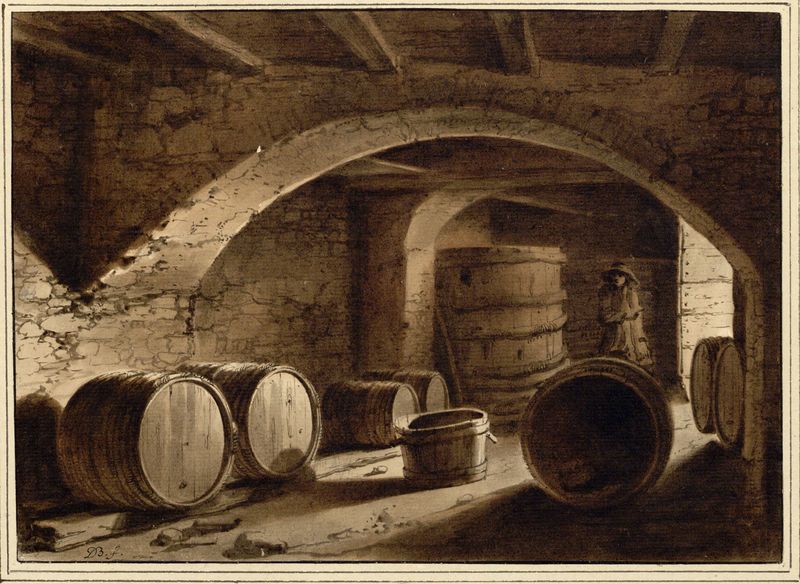
Titel: Blick in einen Keller mit Holzfässern
Künstler: Jean Jacques de Boissieu
Standort: Wien
Institution: Albertina, Wien
Schlagwörter: dunkel, mann, schatten, frau, holz, hut, licht, tür, zeichnung, steine, signatur, kalt, boden, decke, kind, düster, bogen, man, leer, mauer, sepia, wein, balken, keller, gewölbe, offen, mauerwerk, fass, zuber, kühl, fingerzeig, trog, fässer, holzfass, weinfass, bottich, lavierung, tonne, weinkeller, gebälk, lager, küfer, weinfässer, deckenbalken, dauben, scheffel, holzfässer, aquqrell, zuba